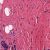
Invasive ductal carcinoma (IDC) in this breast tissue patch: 0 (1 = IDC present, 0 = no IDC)